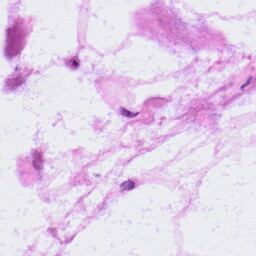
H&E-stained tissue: LymphNode